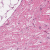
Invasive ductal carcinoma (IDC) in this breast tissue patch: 0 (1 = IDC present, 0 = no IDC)